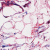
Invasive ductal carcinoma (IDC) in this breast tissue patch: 0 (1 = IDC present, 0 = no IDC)